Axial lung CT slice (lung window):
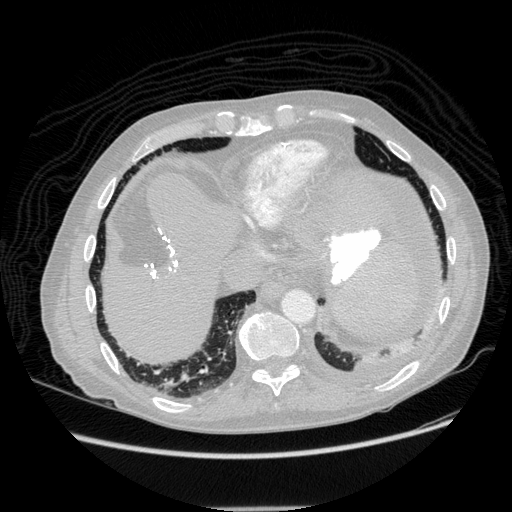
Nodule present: no